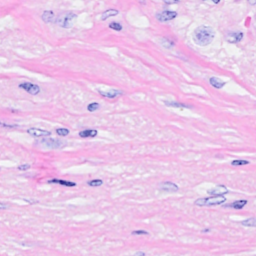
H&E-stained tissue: Breast